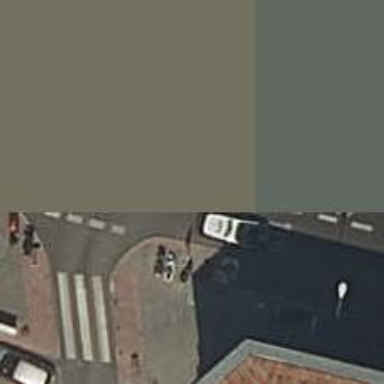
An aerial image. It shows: Road with traffic signals at crossing.